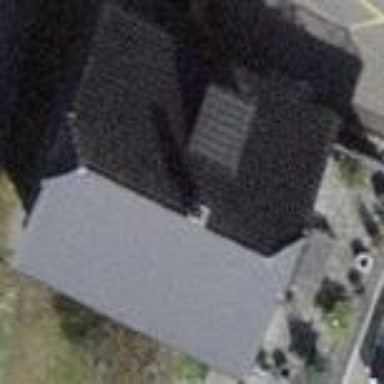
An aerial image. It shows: Residential building.